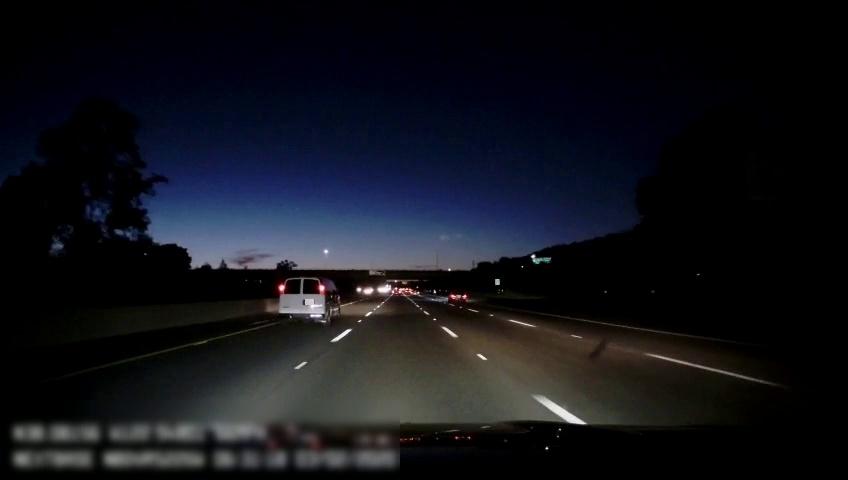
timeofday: Night
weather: Other
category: Drivable Space
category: Vehicles | Car
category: Vehicles | Van
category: Lanes | Alternate Lane
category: Lanes | Alternate Lane
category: Lanes | Alternate Lane
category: Lanes | Alternate Lane
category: Lanes | Alternate Lane
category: Traffic | Signs
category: Traffic | Signs